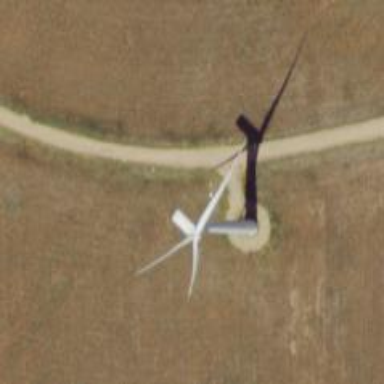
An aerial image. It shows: Wind generator powered by wind. The generator type is horizontal axis and it uses wind turbines.